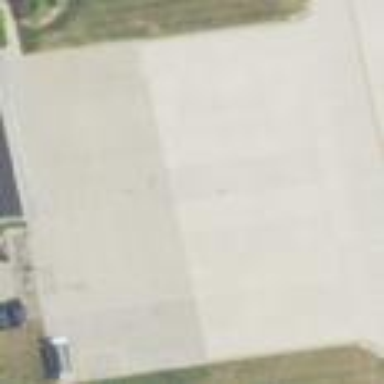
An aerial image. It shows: Apron at the airport.